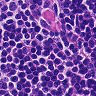
Metastatic tissue present: no